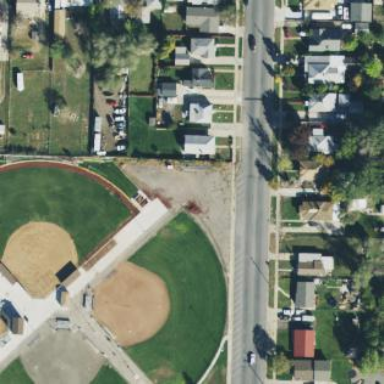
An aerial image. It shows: Baseball pitch for leisure land activities.